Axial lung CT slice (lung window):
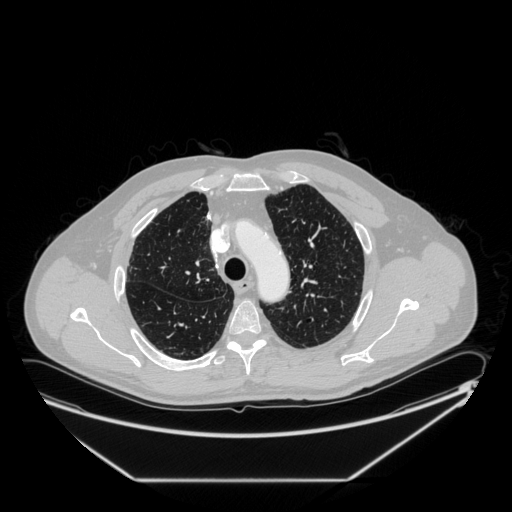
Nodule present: no